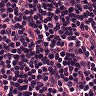
Metastatic tissue present: no